Question: I have a small problem, there is a div inside, there is a design like in the picture, I want the overflowing sides not to be seen when the heart in the design overflows from the left side, how can I do this?

'''
<IconKalp class="absolute left-[-20px] top-5 w-[108px] h-[90px]" style="z-index: 1;" />
<IconKalp class="absolute right-0 bottom-10 z-10 w-[250px]" />
'''
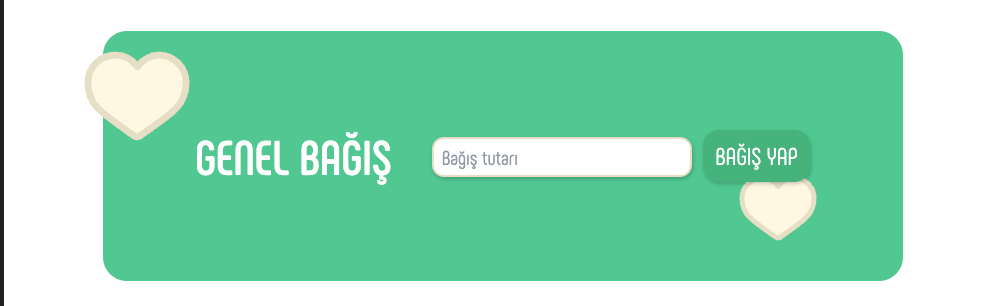
Answer: Go to the parent Div or element that makes your container design, make that div like so
'''
overflow: hidden;
'''